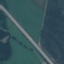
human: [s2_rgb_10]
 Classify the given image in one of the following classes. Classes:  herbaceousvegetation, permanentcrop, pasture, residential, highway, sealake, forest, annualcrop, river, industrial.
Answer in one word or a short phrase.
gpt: Highway